【题型】选择题　【知识点】解析几何　【难度】easy
已知\((m,n)\)为直线\(x + y - 1 = 0\)上的一点，则\(\sqrt{m^2 + n^2} + \sqrt{(m + 2)^2 + (n - 1)^2}\)的最小值为（ ）

\vspace{0.5em}
\noindent A. \(2\sqrt{3}\)
\hfill B. \(\sqrt{10}\)
\hfill C. \(4\)
\hfill D. \(3\)
【解答】
\noindent \textbf{【答案】} D

\vspace{0.5em}
\noindent \textbf{【分析】}利用两点的距离公式结合“将军饮马”模型计算最值即可.

\vspace{0.5em}
\noindent \textbf{【详解】}如图，\(\sqrt{m^2 + n^2} + \sqrt{(m + 2)^2 + (n - 1)^2}\)为点\(P(m,n)\)到原点\(O\)和到点\(A(-2,1)\)的距离之和，
即\(|PO| + |PA|\).

\vspace{0.5em}
\noindent 设\(O(0,0)\)关于直线\(x + y - 1 = 0\)对称的点为\(B(a,b)\)，
则
\[
\begin{cases}
\dfrac{a}{2} + \dfrac{b}{2} - 1 = 0 \\
\dfrac{b}{a} = 1
\end{cases}
\]
，解得
\[
\begin{cases}
a = 1 \\
b = 1
\end{cases}
\]
，即\(B(1,1)\)，

\vspace{0.5em}
\noindent 则\(|PO| = |PB|\)，当\(A,P,B\)三点共线时，\(|PO| + |PA|\)取到最小值，
且最小值为\(|PO| + |PA| = |AB| = \sqrt{(1 + 2)^2 + (1 - 1)^2} = 3\).

\vspace{0.5em}
\noindent 故选：D.

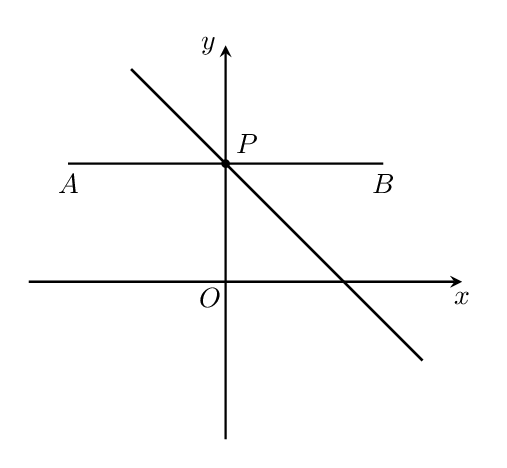